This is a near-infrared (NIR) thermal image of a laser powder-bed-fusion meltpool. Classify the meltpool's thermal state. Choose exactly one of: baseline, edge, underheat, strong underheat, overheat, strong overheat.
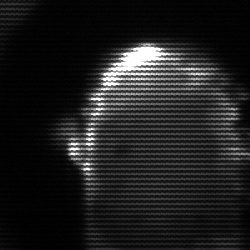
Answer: baseline